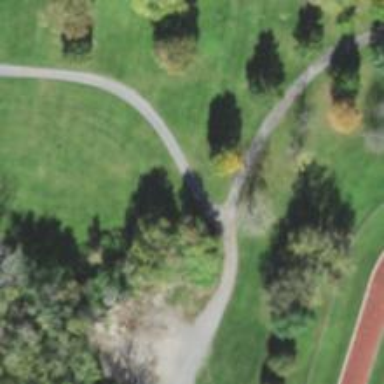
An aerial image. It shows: Disc golf hole.